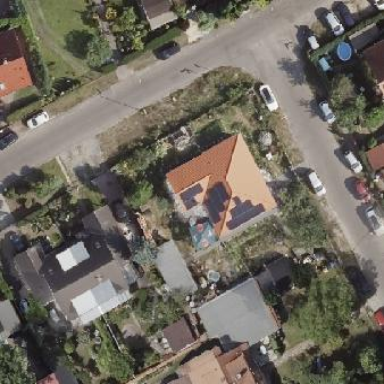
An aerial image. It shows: Detached building.